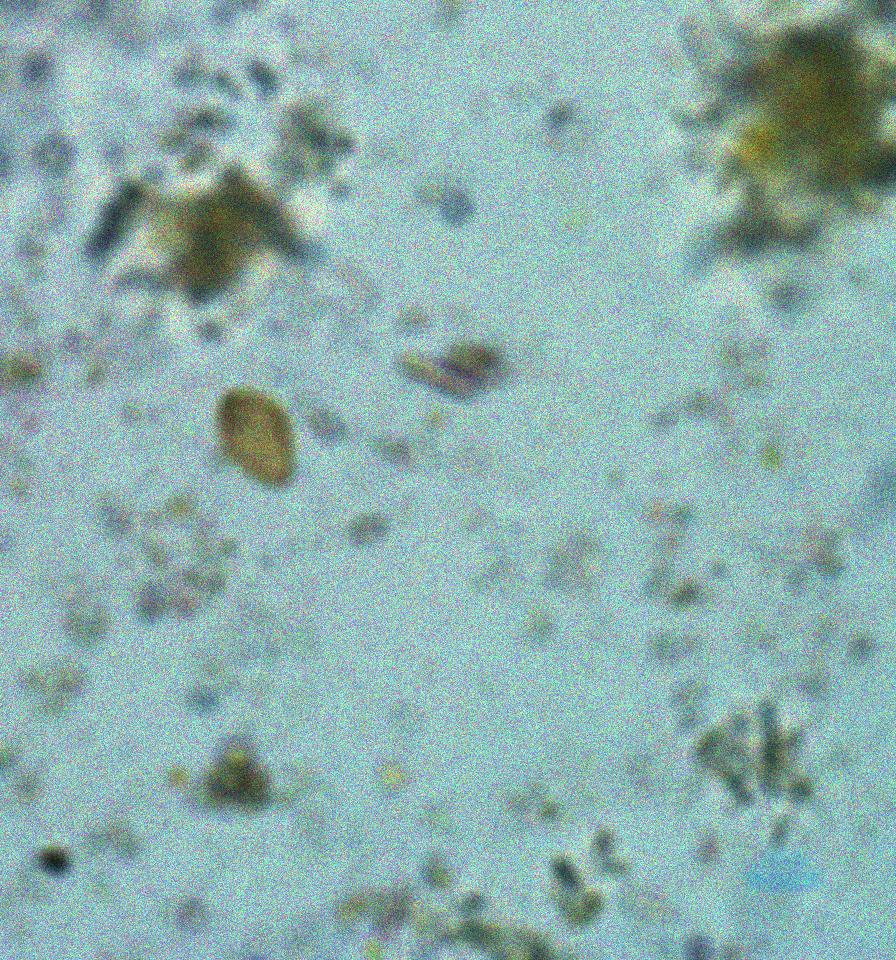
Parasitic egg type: Opisthorchis viverrine